Question: ## EDIT 3:
I am maintaining the original question below for historical reasons. However, I have found that the issue is not isolated to 'FrameLayout'. Hence, updated the title.
Instead of over-crowding this post with more code, I have created a sample project which demonstrates the issue; and <URL> it on Google Project Hosting.
The summary of the issue is this:
> A drawable in portrait orientation with a certain bounds set on it, on
changing orientation and returning to portrait, does not retain the
set bounds. Instead it reverts to its original bounds. This is in
spite of forcefully setting the explicit bounds on orientation change.
Do note that any bounds that you later set on Click etc are obeyed.
I have also <URL> that contains 2 separate activities illustrating the issue.
1. Plain vanilla activity that just illustrates the issue.
2. Activity that uses a custom BitmapDrawable on the ImageView - this one prints to log whenever bounds are being changed.
The second version show clearly that even if I set the bounds on the Drawable, these bounds are not being obeyed in 'onBoundsChange()'.
---
I am using a 'FrameLayout' with 2 'ImageView's stacked one on top of the other for displaying a "Battery Status" graphic. This is in portrait mode. In Landscape mode, I display a different layout (a chart).
My issue is this - suppose the battery status is displaying - say 30%. Now, I rotate the screen and display the chart. When I come back to the Portrait orientation, (which is "full").
I have tried all sorts of things to try and figure out what is happening. Debugging shows me that the bounds for the "top" graphic are indeed being set as expected. So this seems to be an invalidation issue. I am presenting the code for 2 classes and 2 layout XMLs (all simplified) which helps in reproducing the issue. Also attaching the placeholder PNGs used for the ImageViews.

Can anyone spot the error? To recreate the issue, run the app, and click in "Update" button. The graphic will be "filled" to a certain level. Then, switch to landscape and then back to Portrait. The graphic does not remember its earlier value.
The Activity:
'''
public class RotateActivity extends Activity {
private View portraitView, landscapeView;
private LayoutInflater li;
private Configuration mConfig;
private ValueIndicator indicator;
private Button btn;
private Random random = new java.util.Random();
@Override
protected void onCreate(Bundle savedInstanceState) {
super.onCreate(savedInstanceState);
li = LayoutInflater.from(this);
portraitView = li.inflate(R.layout.portrait, null);
landscapeView = li.inflate(R.layout.landscape, null);
}
@Override
public void onConfigurationChanged(Configuration newConfig) {
super.onConfigurationChanged(newConfig);
mConfig = newConfig;
initialize();
}
@Override
protected void onResume() {
mConfig = getResources().getConfiguration();
initialize();
super.onResume();
}
private void initialize(){
if(mConfig.orientation == Configuration.ORIENTATION_LANDSCAPE){
displayLandscape();
} else {
displayPortrait();
}
}
private void displayLandscape() {
setContentView(landscapeView);
}
private void displayPortrait() {
setContentView(portraitView);
btn = (Button)portraitView.findViewById(R.id.button1);
indicator = (ValueIndicator)portraitView.findViewById(R.id.valueIndicator1);
/*
* Forcing the graphic to perform redraw to its known state when we return to portrait view.
*/
indicator.updateIndicatorUi();
btn.setOnClickListener(new OnClickListener() {
@Override
public void onClick(View v) {
updateIndicator(random.nextInt(100));
}
});
}
private void updateIndicator(int newValue){
indicator.setPercent(newValue);
}
}
'''
portrait.xml:
'''
<?xml version="1.0" encoding="utf-8"?>
<LinearLayout xmlns:android="http://schemas.android.com/apk/res/android"
android:layout_width="fill_parent"
android:layout_height="fill_parent"
android:orientation="vertical" >
<com.gs.kiran.trial.inval.ValueIndicator
android:id="@+id/valueIndicator1"
android:layout_width="wrap_content"
android:layout_height="wrap_content"
android:layout_margin="10dp" />
<Button
android:id="@+id/button1"
android:layout_width="wrap_content"
android:layout_height="wrap_content"
android:text="Update" />
</LinearLayout>
'''
ValueIndicator.java
'''
public class ValueIndicator extends FrameLayout {
private ImageView ivFrame, ivContent;
private Drawable drFrame, drContent;
private Rect mBounds;
private int currentTop;
private int mPercent;
public ValueIndicator(Context context, AttributeSet attrs) {
super(context, attrs);
LayoutInflater li = (LayoutInflater) context.getSystemService(Context.LAYOUT_INFLATER_SERVICE);
View root = li.inflate(R.layout.indicator, this, true);
ivFrame = (ImageView) root.findViewById(R.id.ivFrame);
ivContent = (ImageView) root.findViewById(R.id.ivContent);
drFrame = ivFrame.getDrawable();
drContent = ivContent.getDrawable();
mBounds = drFrame.getBounds();
Log.d(Constants.LOG_TAG, "Constructor of ValueIndicator");
}
public void setPercent(int newPercent){
this.mPercent = newPercent;
updateIndicatorUi();
}
public void updateIndicatorUi(){
Rect newBounds = new Rect(mBounds);
newBounds.top = mBounds.bottom - (int)(this.mPercent * mBounds.height() / 100);
currentTop = newBounds.top;
Log.d(Constants.LOG_TAG, "currentTop = "+currentTop);
drContent.setBounds(newBounds);
//invalidateDrawable(drContent);
invalidate();
}
}
'''
indicator.xml (The XML for the FrameLayout used in the custom View)
'''
<?xml version="1.0" encoding="utf-8"?>
<FrameLayout xmlns:android="http://schemas.android.com/apk/res/android"
android:id="@+id/frameLayout1"
android:layout_width="wrap_content"
android:layout_height="wrap_content" >
<ImageView
android:id="@+id/ivFrame"
android:layout_width="wrap_content"
android:layout_height="wrap_content"
android:src="@drawable/frame" />
<ImageView
android:id="@+id/ivContent"
android:layout_width="wrap_content"
android:layout_height="wrap_content"
android:src="@drawable/content" />
</FrameLayout>
'''
landscape.xml (dummy placeholder - sufficient to recreate the issue)
'''
<?xml version="1.0" encoding="utf-8"?>
<LinearLayout xmlns:android="http://schemas.android.com/apk/res/android"
android:layout_width="fill_parent"
android:layout_height="fill_parent"
android:orientation="vertical" >
<TextView
android:id="@+id/textView1"
android:layout_width="wrap_content"
android:layout_height="wrap_content"
android:text="Landscape" />
</LinearLayout>
'''
AndroidManifest.xml snippet:
'''
<activity
android:label="@string/app_name"
android:name=".RotateActivity"
android:configChanges="orientation|keyboardHidden">
<intent-filter >
<action android:name="android.intent.action.MAIN" />
<category android:name="android.intent.category.LAUNCHER" />
</intent-filter>
</activity>
'''
---
I also tried calling 'setPercent()' and pass in a saved value in 'displayPortraitView()' - basically forcing an update to a known state whenever we get back to portrait mode. Still no luck. Do note that the logs tell me that the bounds of the drawables are correct. I can't figure out why the invalidation doesn't happen.
---
1. In ValueIndicator.java, I introduced a member variable mPercent which always stores the last known percent value.
2. Updated the setPercent() code to update the member variable mPercent; and then call the updateIndicateUi() method.
3. updateIndicatorUi() (which is now a public method) now uses the state (i.e, mPercent) to do its job.
4. Whenever we are back to portrait mode, I call updateIndicatorUi(). This forces the battery graphic to update itself.
I also updated the code to reflect these changes.
The idea is to force a redraw and an invalidate whenever we return from landscape to portrait mode. Again - I do see the bounds of the battery "content" drawable being set as desired, but the UI refuses to keep pace.
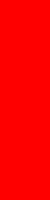
Answer: I've examined your code on Google Code Hosting (appreciate your effort to document the code so thoroughfully), and I found that the bounds set on the Drawable is indeed changed when you go back to the portrait from landscape orientation.
The bounds on the Drawable is changed not by your code, but by 'ImageView''s layout method. When you place a new layout ('setContentView'), all layoutting code is run, including 'ImageView''s. 'ImageView' the bound of the drawable that it contains, that's why you get the bounds of the drawable changed to the original one.
The stack trace leading to the bound change is:
'''
Thread [<1> main] (Suspended (entry into method onBoundsChange in BitmapDrawable))
BitmapDrawable.onBoundsChange(Rect) line: 293
BitmapDrawable(Drawable).setBounds(int, int, int, int) line: 131
ImageView.configureBounds() line: 769
ImageView.setFrame(int, int, int, int) line: 742
ImageView(View).layout(int, int, int, int) line: 7186
LinearLayout.setChildFrame(View, int, int, int, int) line: 1254
LinearLayout.layoutVertical() line: 1130
LinearLayout.onLayout(boolean, int, int, int, int) line: 1047
LinearLayout(View).layout(int, int, int, int) line: 7192
FrameLayout.onLayout(boolean, int, int, int, int) line: 338
FrameLayout(View).layout(int, int, int, int) line: 7192
LinearLayout.setChildFrame(View, int, int, int, int) line: 1254
LinearLayout.layoutVertical() line: 1130
LinearLayout.onLayout(boolean, int, int, int, int) line: 1047
LinearLayout(View).layout(int, int, int, int) line: 7192
PhoneWindow$DecorView(FrameLayout).onLayout(boolean, int, int, int, int) line: 338
PhoneWindow$DecorView(View).layout(int, int, int, int) line: 7192
ViewRoot.performTraversals() line: 1145
ViewRoot.handleMessage(Message) line: 1865
ViewRoot(Handler).dispatchMessage(Message) line: 99
Looper.loop() line: 130
ActivityThread.main(String[]) line: 3835
Method.invokeNative(Object, Object[], Class, Class[], Class, int, boolean) line: not available [native method]
Method.invoke(Object, Object...) line: 507
ZygoteInit$MethodAndArgsCaller.run() line: 847
ZygoteInit.main(String[]) line: 605
NativeStart.main(String[]) line: not available [native method]
'''
When reading your code I found it overkill to change bounds and storing the bounds etc. just to draw a meter. May I suggest one of the following:
1. Change the size of the ImageView itself (using setLayoutParams) instead of the bounds of its drawable.
2. Instead of using ImageView, create a class extending View and override onDraw(Canvas) and then draw the red rectangle using drawRect.